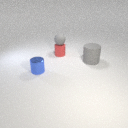
large gray rubber cylinder behind small blue metal cylinder